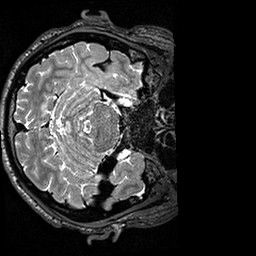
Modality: T2w
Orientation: axial
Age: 25
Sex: male
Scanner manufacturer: siemens
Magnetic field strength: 3 T
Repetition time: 3.2 s
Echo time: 0.408 s